Question: I'm trying to create a basic d3 pie chart with a legend. I'm following the examples in two different tutorials and somehow code from one example isn't playing well with the other. What I'm trying to do is set an ordinal scale's domain so I can use that to create a legend.
On the following line, I set the domain. If I step through the code, I can see that immediately after I get ["HEURISTIC", "ADWARE", "COMPANY_BLACK_LIST", "PUP", "SUSPECTED_MALWARE", "KNOWN_MALWARE"]. This is exactly what I want.
'''
color.domain(labels)
'''
However, if I keep stepping through, once I reach the following line, the domain changes to ["HEURISTIC", "ADWARE", "COMPANY_BLACK_LIST", "PUP", "SUSPECTED_MALWARE", "KNOWN_MALWARE", ]
'''
arcs.append("svg:path")
.attr("fill", function(d, i) { return color(i); } )
.attr("d", arc);
'''
Code (<URL>:
'''
var w = 150,
h = 100,
r = 50,
color = d3.scale.category20c(),
dataset = [{"name":"HEURISTIC","value":65},{"name":"ADWARE","value":75},{"name":"COMPANY_BLACK_LIST","value":9},{"name":"PUP","value":34},{"name":"SUSPECTED_MALWARE","value":14},{"name":"KNOWN_MALWARE","value":156}],
labels = _.pluck(dataset, "name");
color.domain(labels);
var chart = d3.select("#pie_chart")
.append("svg:svg")
.data([dataset])
.attr("width", "100%")
.attr("height", "100%")
.attr("viewBox", "0 0 " + w + " " + h)
.attr("preserveAspectRatio", "xMinYMin meet");
var vis = chart.append("g")
.attr("transform", "translate(" + (w - r) + "," + r + ")");
var arc = d3.svg.arc()
.outerRadius(r);
var pie = d3.layout.pie()
.value(function(d) { return d.value; });
var arcs = vis.selectAll("g.slice")
.data(pie)
.enter()
.append("svg:g")
.attr("class", "slice");
arcs.append("svg:path")
.attr("fill", function(d, i) { return color(i); } )
.attr("d", arc);
var legend = chart.append("g")
.attr("class", "pie-legend")
.selectAll("g")
.data(color.domain())
.enter()
.append("g")
.attr("transform", function(d, i) { return "translate(0," + i * 7 + ")"; });
legend.append("rect")
.attr("width", 5)
.attr("height",5)
.style("fill", color);
legend.append("text")
.attr("x", 8)
.attr("y", 9)
.text(function(d) { return d; });
'''
Here is what the chart looks like so far:

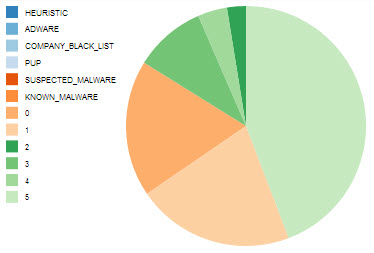
Answer: You're setting your ordinal scale domain with strings, but then calling it with index numbers. If you ask an ordinal scale for a value that isn't currently in its domain, it will add it to the domain and assign it the next value in the range (or recycle the range values if it runs out).
Original code:
'''
arcs.append("svg:path")
.attr("fill", function(d, i) { return color(i); } )
.attr("d", arc);
'''
Should be
'''
arcs.append("svg:path")
.attr("fill", function(d, i) {return color( d.data.name); } )
.attr("d", arc);
'''
The 'd' value is the object created by the pie chart function; it stores the original data object as 'd.data'. The name from that data is one of the values used in the color scale domain.
Updated fiddle: <URL>